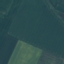
Land use / land cover: AnnualCrop